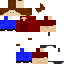
A male human skin with medium skin, wearing brown long hair dressed in a red tshirt and blue pants, featuring a closed mouth.